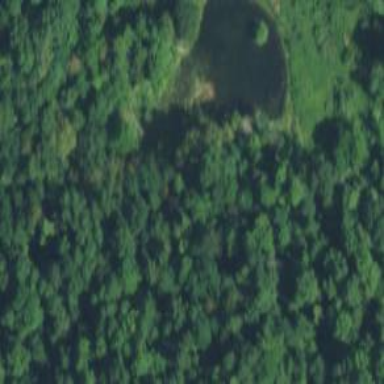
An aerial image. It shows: Peaceful pond surrounded by nature.